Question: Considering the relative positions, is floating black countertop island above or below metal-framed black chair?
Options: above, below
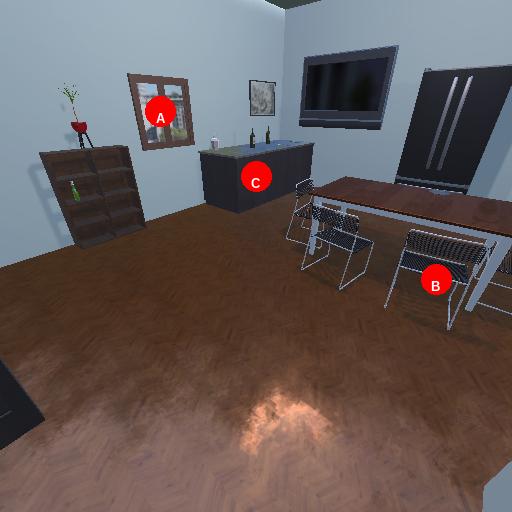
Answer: above